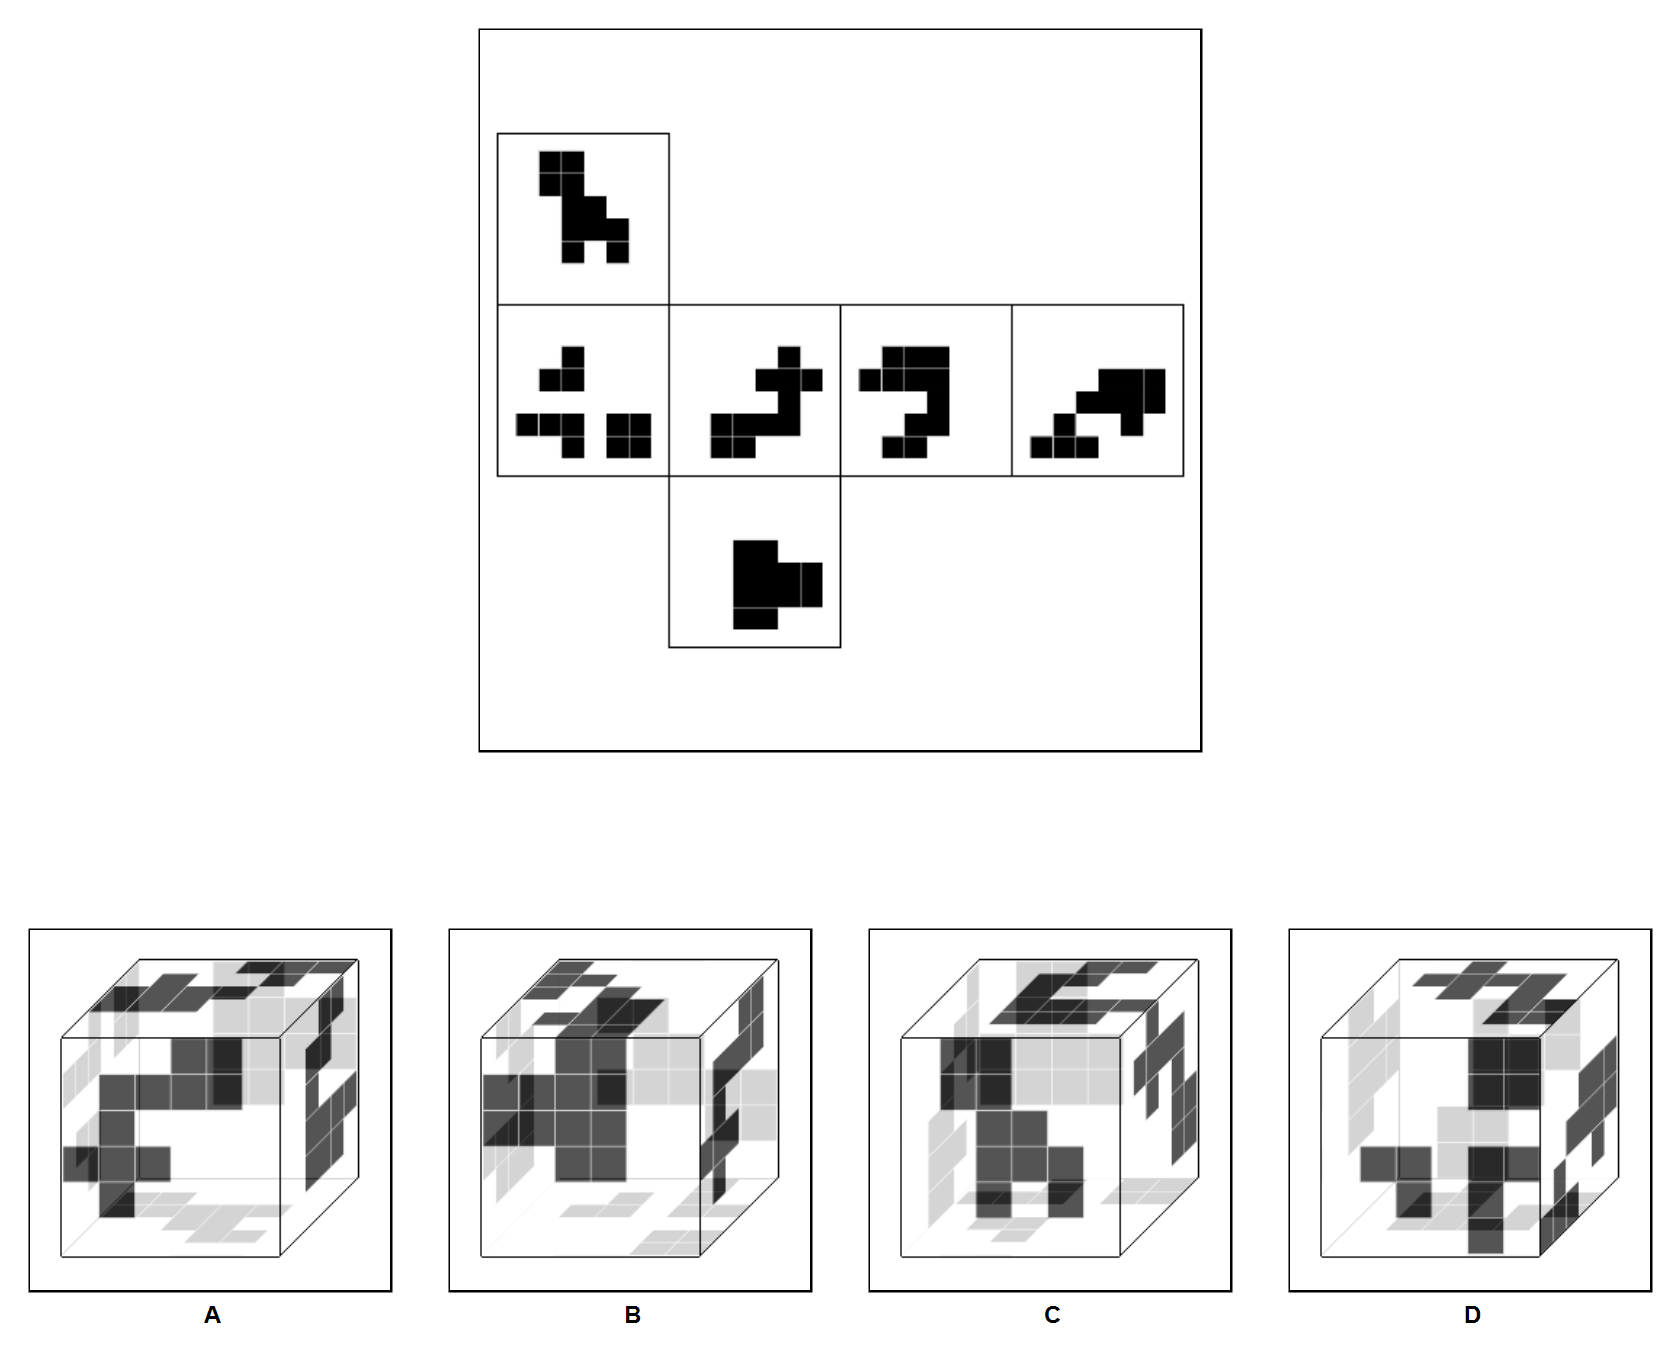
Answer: C